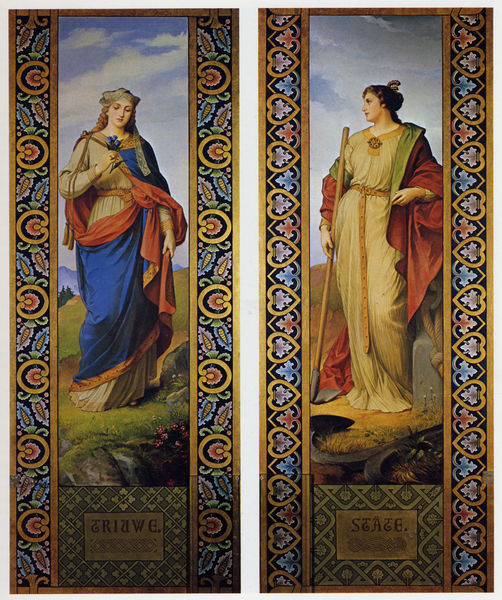
Titel: Triuwe (Treue) und Stäte (Beständigkeit)
Künstler: Waldemar Kolmsperger d. Ä.
Standort: Schwangau
Institution: Schloß Neuschwanstein
Schlagwörter: blau, felsen, himmel, kopf, umhang, weiß, wolken, frauen, gelb, grün, landschaft, menschen, blume, blumen, braun, bunt, frau, frisur, glas, haar, hut, kleid, kleider, schmuck, schwarz, blüte, blüten, gras, gürtel, rasen, rot, wiese, wolke, muster, ornament, mütze, band, mensch, rahmen, stehen, erde, hügel, natur, gewand, gold, haare, mantel, locke, locken, stock, schrift, stab, berge, fels, gebirge, romantik, jugendstil, ornamente, verzierung, nazarener, stehende, text, allegorie, göttin, sage, märchen, griechenland, heilige, fresko, ornamentik, deutschrömer, verzierungen, göttinnen, arabeske, genster, overbeck, rossetti, seage, seate, state, triawe